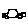
Label: car